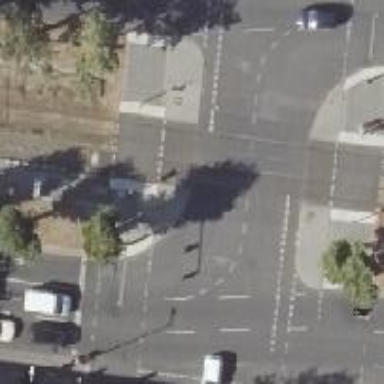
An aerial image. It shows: Tram crossing on the railway.